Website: crate-barrel
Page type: billing-address
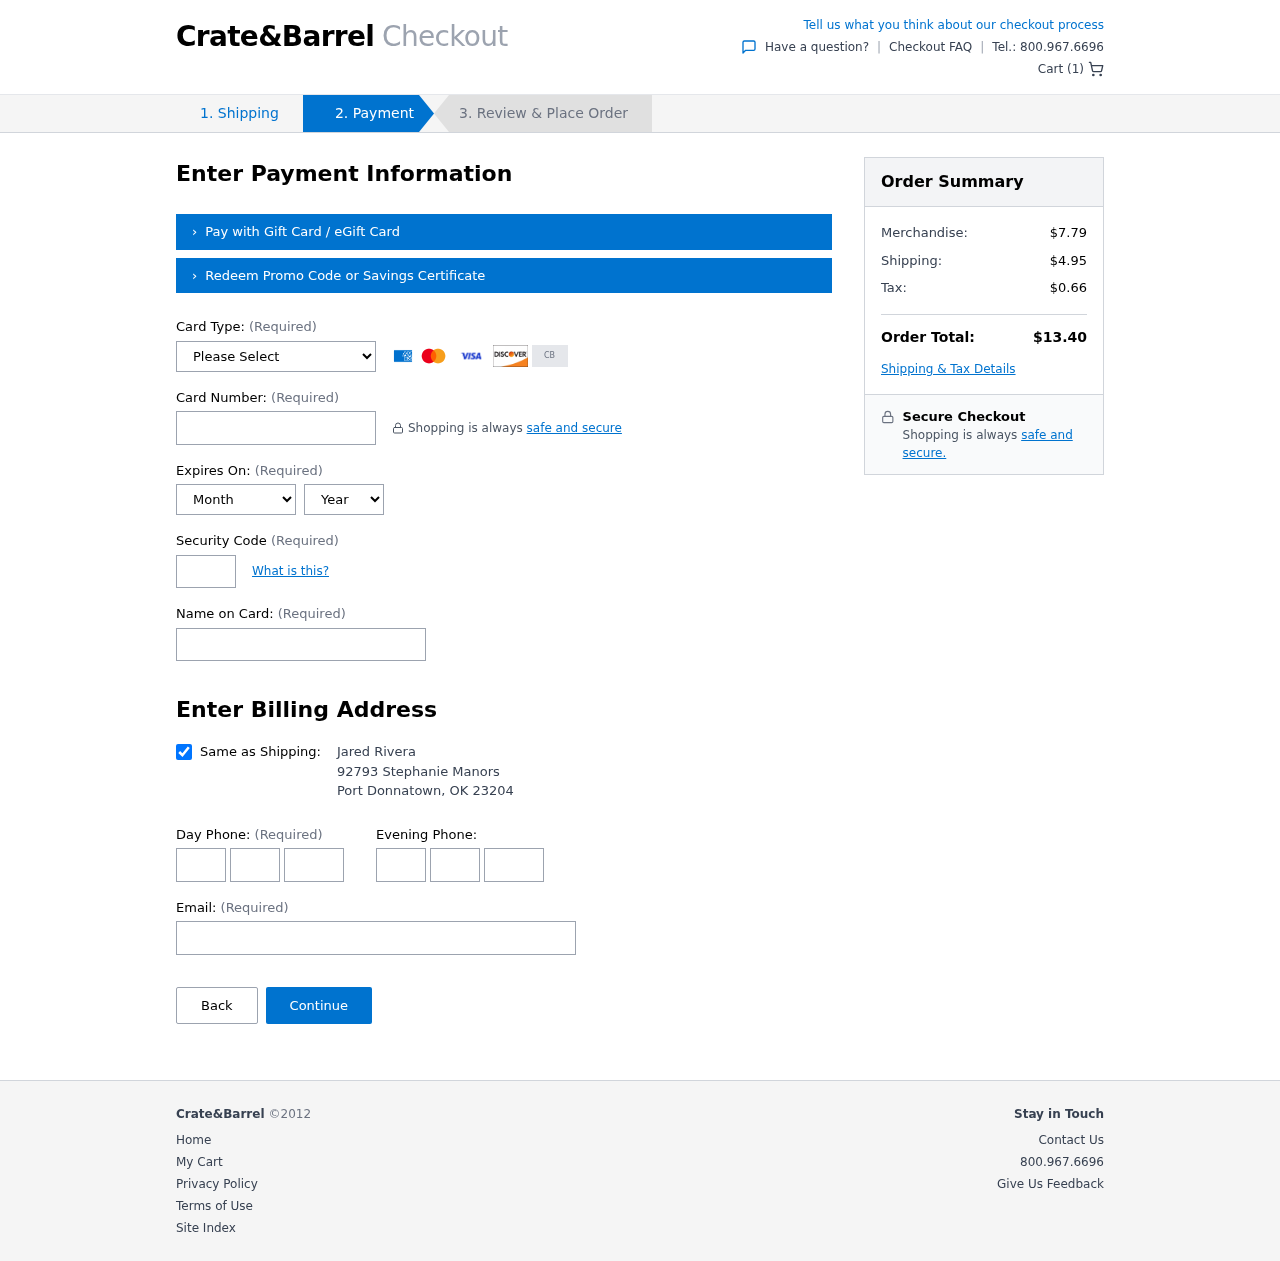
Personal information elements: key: PII_CARD_CVV
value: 344
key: PII_CARD_EXPIRY_MONTH
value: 12
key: PII_CARD_EXPIRY_YEAR
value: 29
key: PII_CARD_NUMBER
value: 4617 1957 9328 6910
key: PII_CARD_TYPE
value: Visa
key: PII_CITY
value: Port Donnatown
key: PII_EMAIL
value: jared.rivera@gmail.com
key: PII_FULLNAME
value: Jared Rivera
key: PII_PHONE_AREA
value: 239
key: PII_PHONE_PREFIX
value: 386
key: PII_PHONE_SUFFIX
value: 6255
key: PII_POSTCODE
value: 23204
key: PII_STATE_ABBR
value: OK
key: PII_STREET
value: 92793 Stephanie Manors
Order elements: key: ORDER_NUM_ITEMS
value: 1
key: ORDER_SUBTOTAL
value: $7.79
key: ORDER_SHIPPING_COST
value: $4.95
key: ORDER_TAX
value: $0.66
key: ORDER_TOTAL
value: $13.40